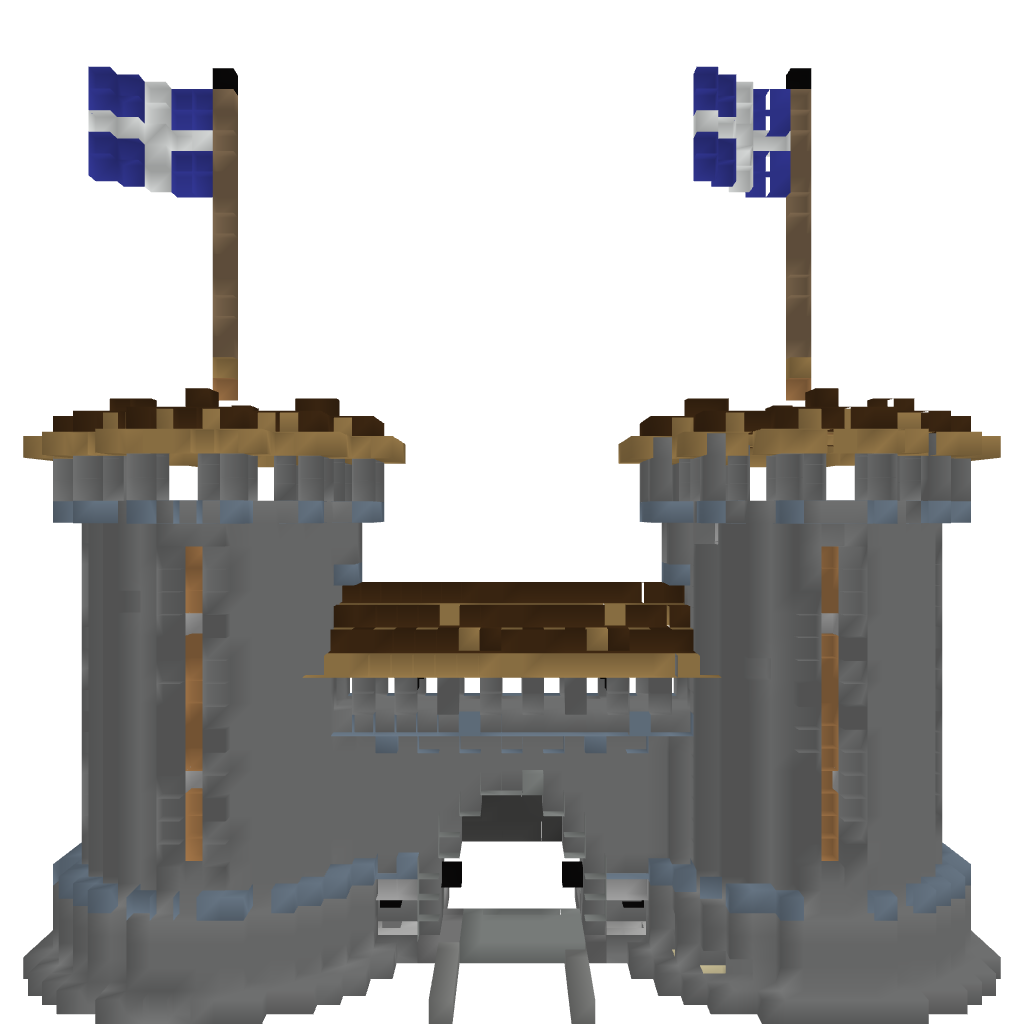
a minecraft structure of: Castle door